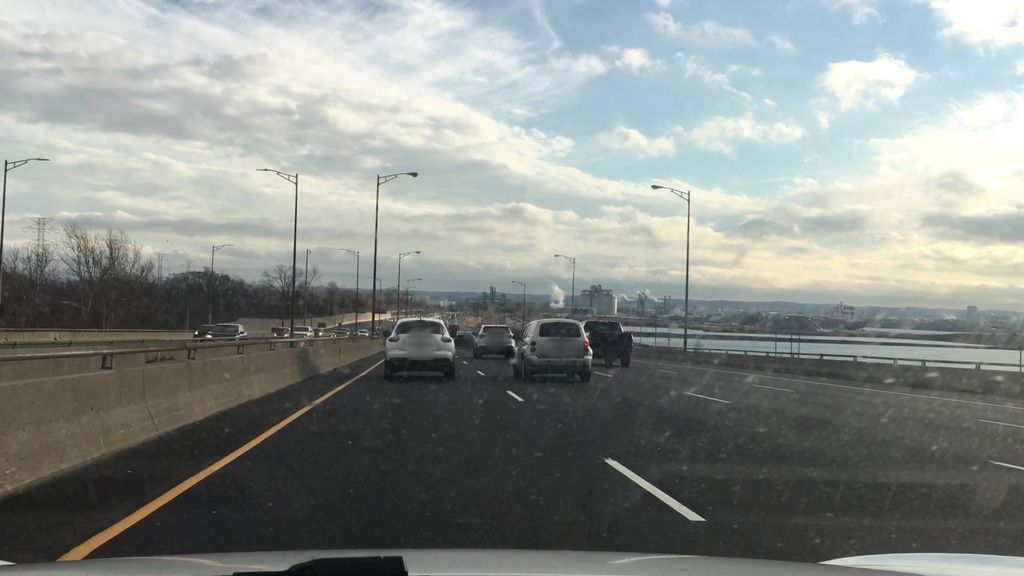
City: hamilton